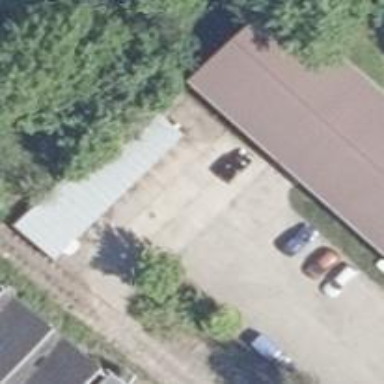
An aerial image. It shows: Commercial building.